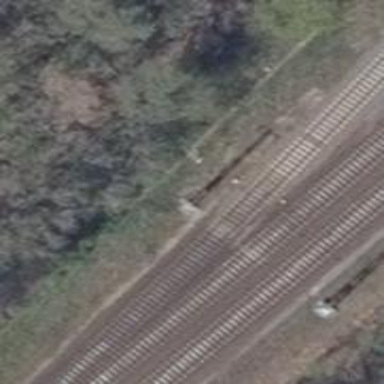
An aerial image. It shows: Rail on embankment with electrified contact lines.